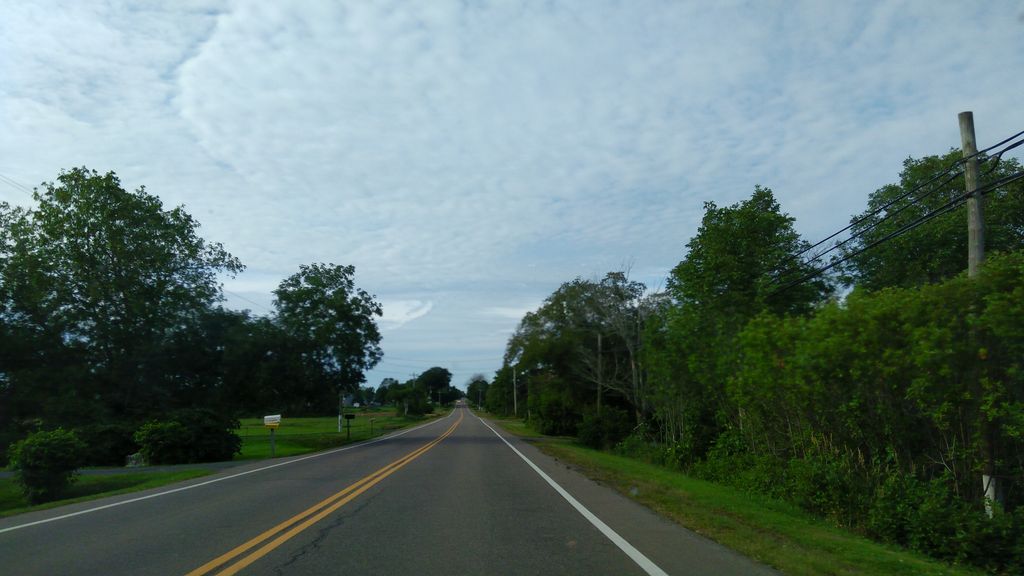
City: charlottetown